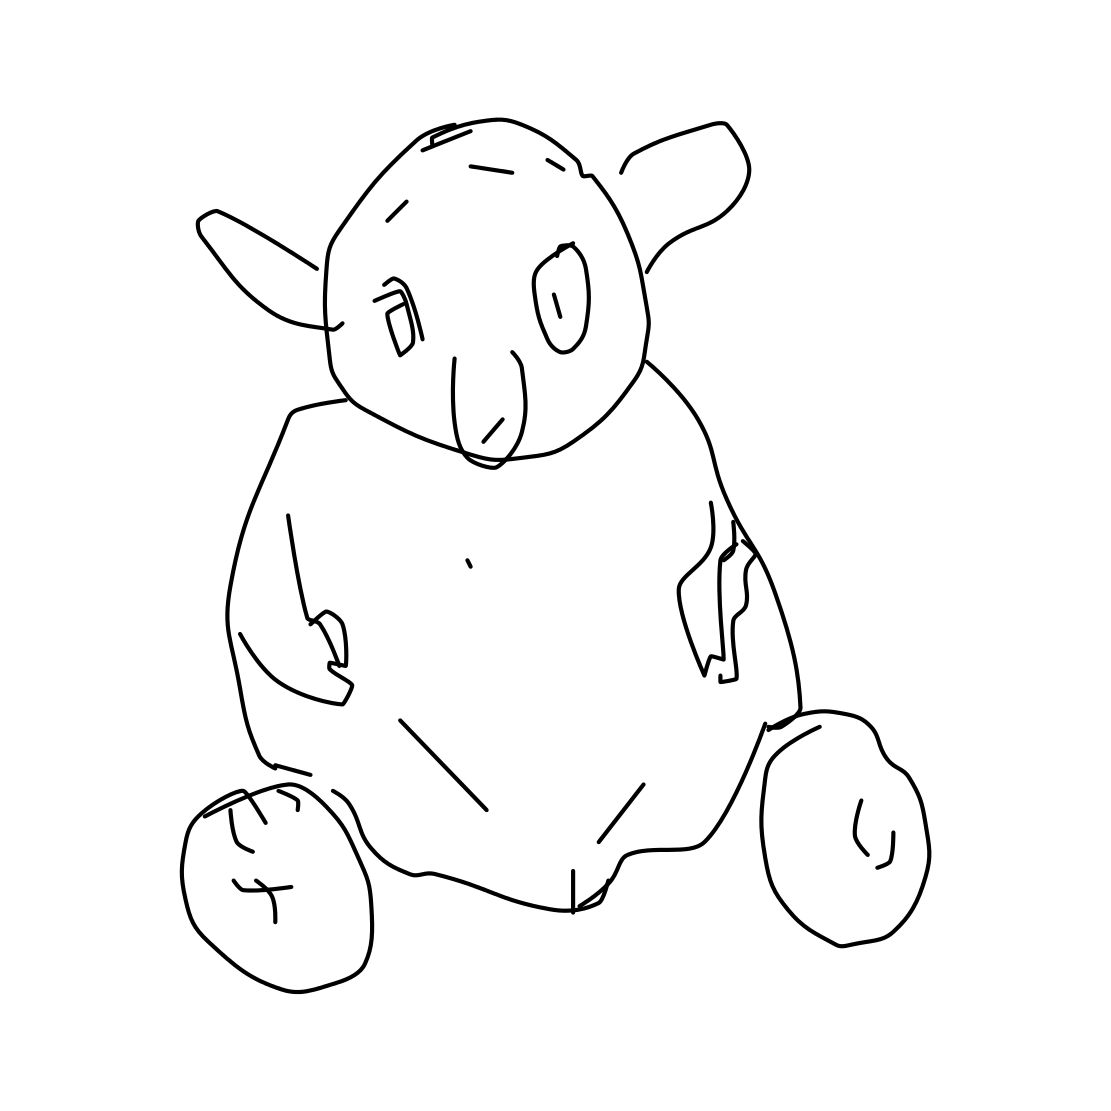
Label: panda